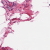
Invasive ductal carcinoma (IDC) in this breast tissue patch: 0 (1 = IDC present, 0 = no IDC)